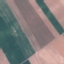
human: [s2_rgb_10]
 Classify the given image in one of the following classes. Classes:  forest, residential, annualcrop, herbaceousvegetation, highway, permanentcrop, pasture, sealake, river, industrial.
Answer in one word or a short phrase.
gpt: AnnualCrop